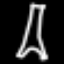
Label: The Eiffel Tower